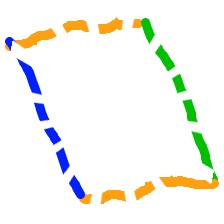
Shape: parallelogram